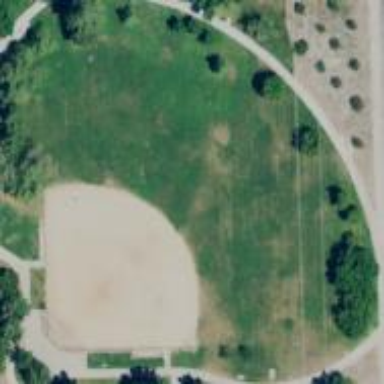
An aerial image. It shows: Baseball pitch for leisure land.